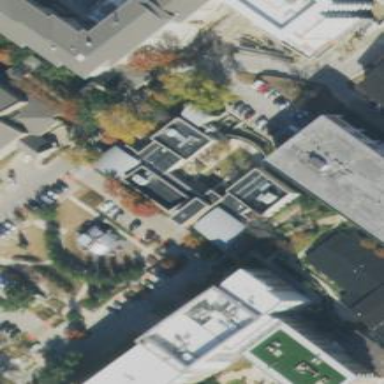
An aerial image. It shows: Community center building.